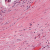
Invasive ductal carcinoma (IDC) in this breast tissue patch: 1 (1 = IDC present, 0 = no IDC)